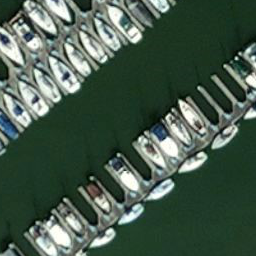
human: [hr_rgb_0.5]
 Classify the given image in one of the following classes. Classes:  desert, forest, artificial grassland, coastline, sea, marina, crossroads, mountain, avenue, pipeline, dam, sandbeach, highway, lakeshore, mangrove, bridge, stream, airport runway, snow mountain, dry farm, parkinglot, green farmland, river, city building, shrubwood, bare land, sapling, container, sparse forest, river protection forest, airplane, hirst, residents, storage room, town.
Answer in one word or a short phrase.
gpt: marina